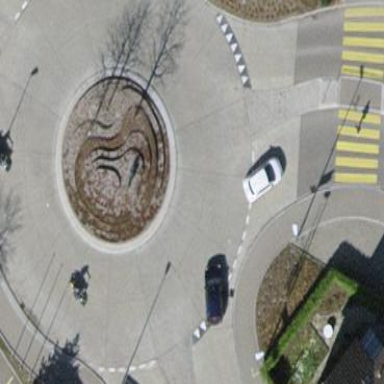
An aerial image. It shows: Secondary road with asphalt surface leading to roundabout junction.